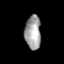
Tissue: prostate
Cell type: T cells
Senescence score: 0.2594
Nuclear area (px): 531
Mean DAPI intensity: 160.068